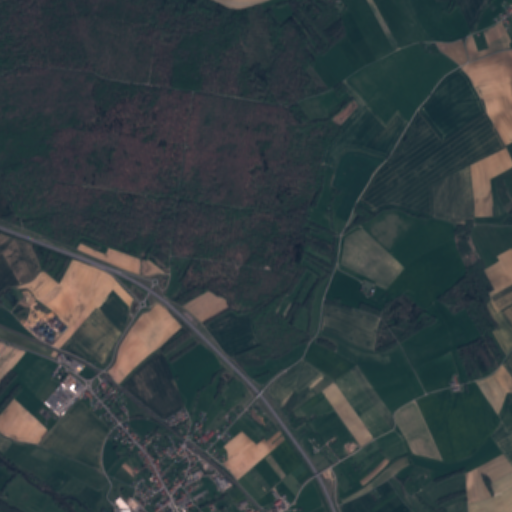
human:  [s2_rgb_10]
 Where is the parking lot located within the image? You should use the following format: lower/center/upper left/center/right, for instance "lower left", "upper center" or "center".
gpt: The parking lot is located in the lower left of the image.
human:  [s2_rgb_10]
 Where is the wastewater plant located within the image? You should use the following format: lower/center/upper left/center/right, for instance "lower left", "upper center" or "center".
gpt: The wastewater plant is located in the lower left of the image.
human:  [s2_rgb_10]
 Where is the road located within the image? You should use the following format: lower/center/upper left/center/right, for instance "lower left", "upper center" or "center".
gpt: There is no road in the image.